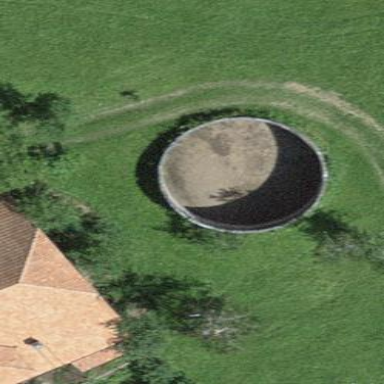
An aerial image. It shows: Storage tank that is man-made.